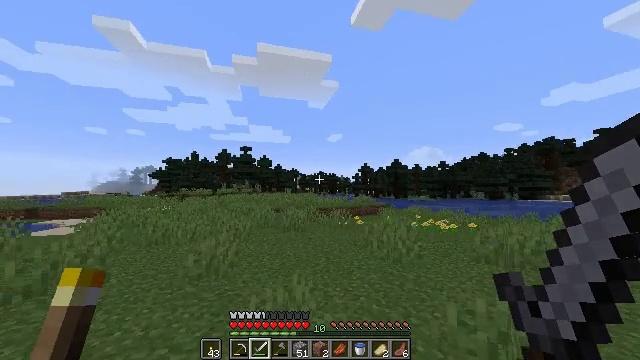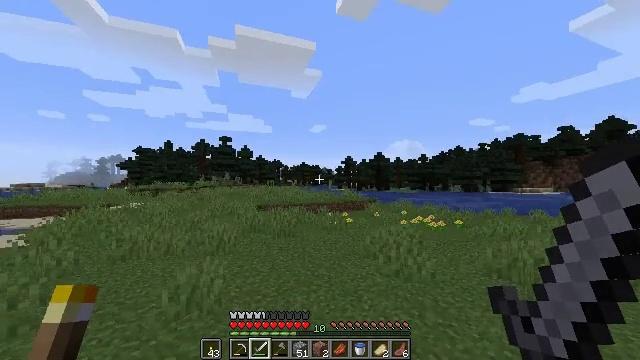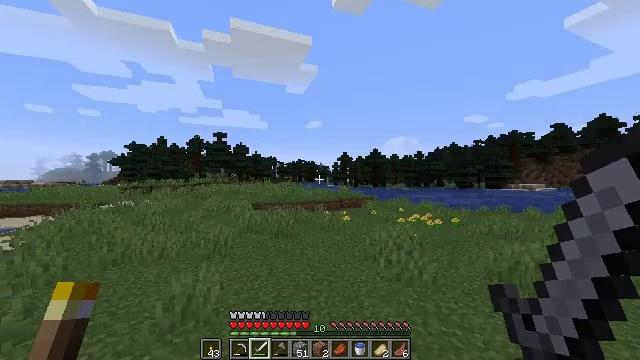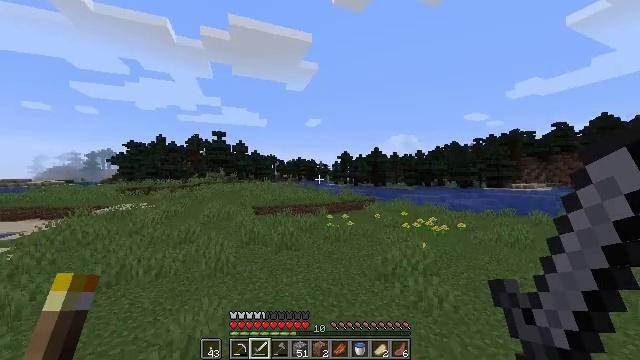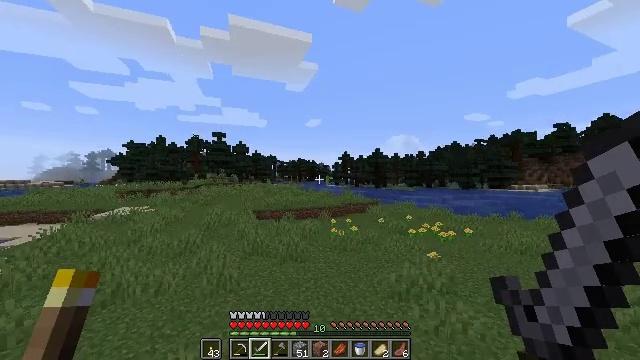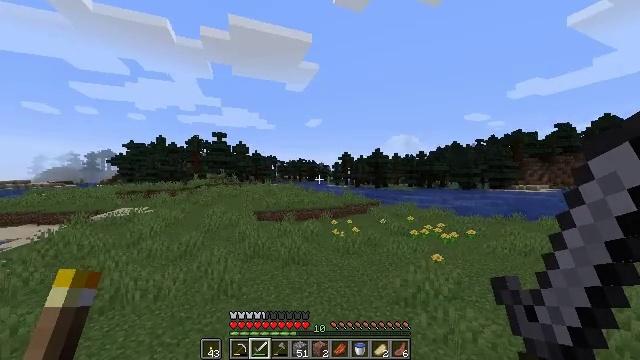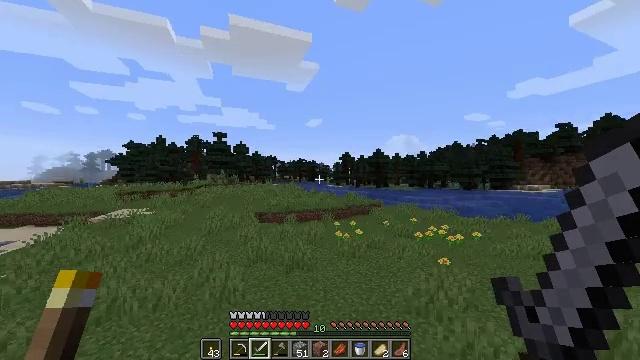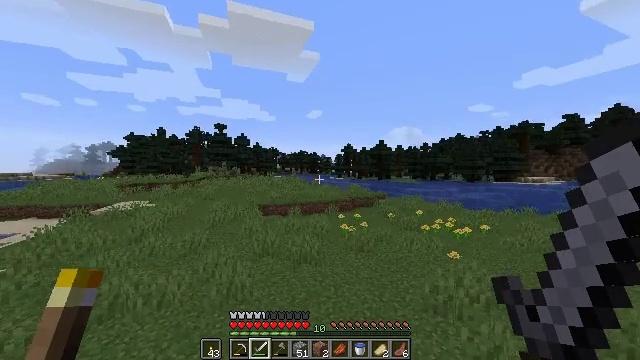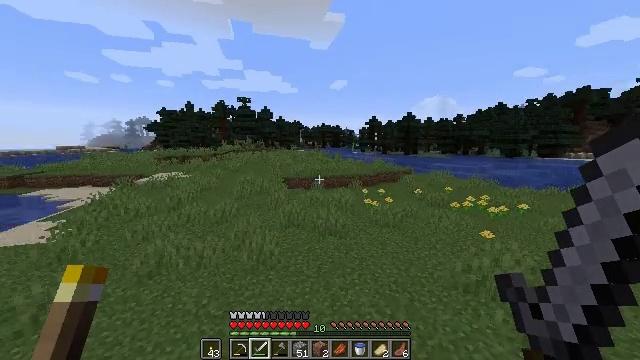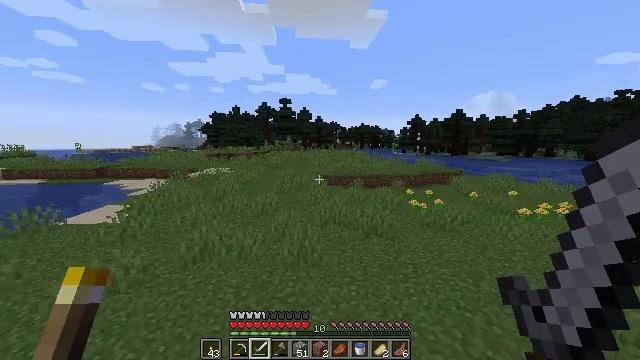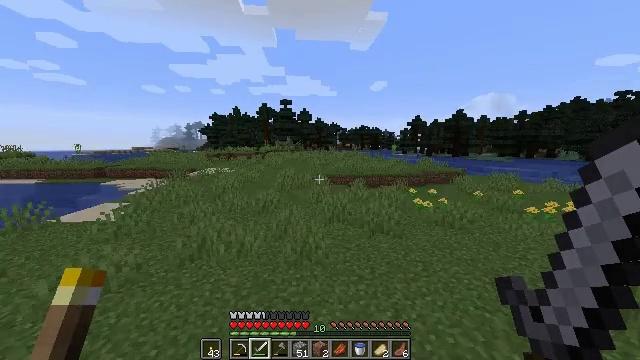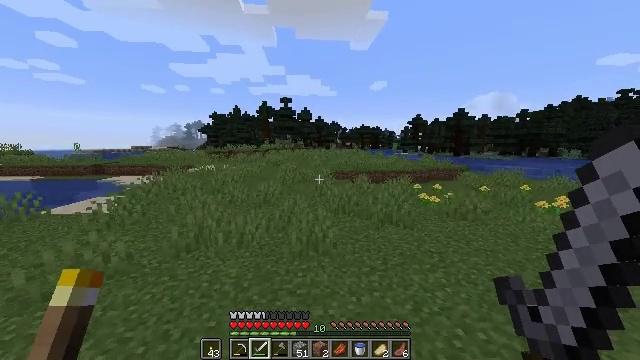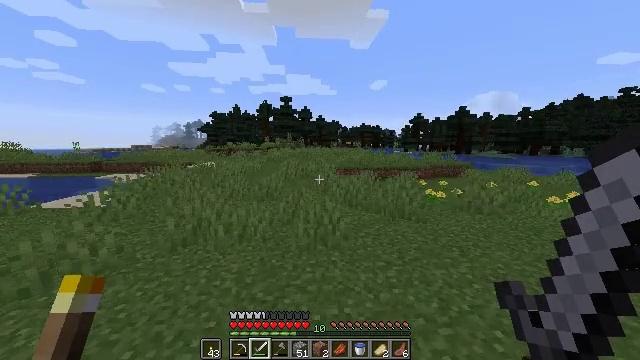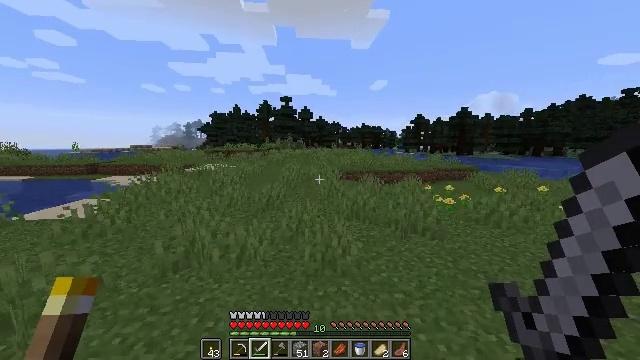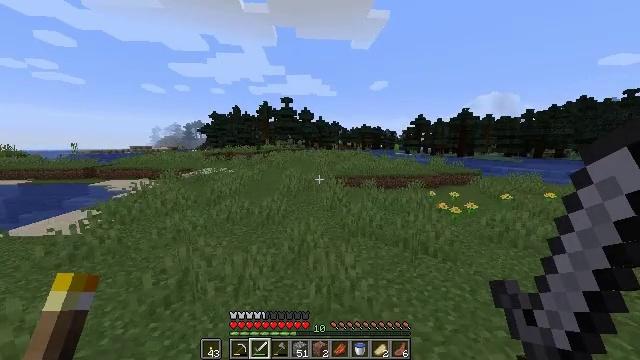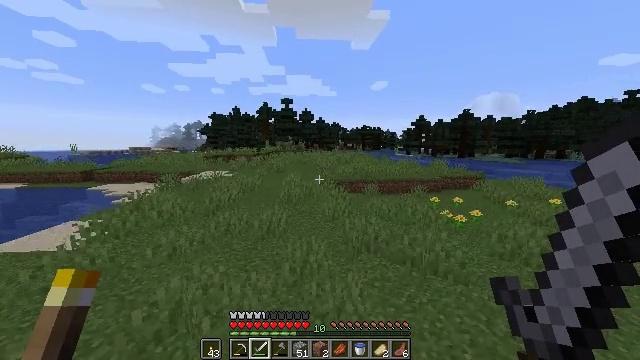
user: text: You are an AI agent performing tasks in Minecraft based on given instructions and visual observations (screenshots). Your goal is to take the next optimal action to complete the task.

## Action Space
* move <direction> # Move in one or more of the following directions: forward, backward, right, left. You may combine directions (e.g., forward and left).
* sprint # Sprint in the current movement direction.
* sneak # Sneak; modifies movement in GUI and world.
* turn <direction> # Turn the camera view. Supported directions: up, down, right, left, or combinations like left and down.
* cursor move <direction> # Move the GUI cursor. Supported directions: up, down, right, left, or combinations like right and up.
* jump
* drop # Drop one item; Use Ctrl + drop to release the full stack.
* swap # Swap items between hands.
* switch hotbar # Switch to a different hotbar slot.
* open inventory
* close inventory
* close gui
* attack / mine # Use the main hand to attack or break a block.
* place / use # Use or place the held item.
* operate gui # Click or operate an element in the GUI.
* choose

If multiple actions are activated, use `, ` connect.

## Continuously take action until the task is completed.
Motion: motion action
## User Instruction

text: Break the spruce leaves to clear the area.
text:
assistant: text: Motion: move forward and move left, sprint, turn right and down, jump
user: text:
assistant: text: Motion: move forward and move left, sprint, turn right and down, jump
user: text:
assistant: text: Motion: move forward and move left, sprint, jump
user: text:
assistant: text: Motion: move forward and move left, sprint, jump
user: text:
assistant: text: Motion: move forward and move left, sprint, jump
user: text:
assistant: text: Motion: move forward and move left, sprint, jump
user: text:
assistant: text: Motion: move forward and move left, sprint, turn down, jump
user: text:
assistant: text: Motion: move forward and move left, sprint, turn left and down, jump
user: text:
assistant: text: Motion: move forward and move left, sprint, turn left, jump
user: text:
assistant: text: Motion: move forward and move left, sprint, jump
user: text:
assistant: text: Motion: move forward and move left, sprint, jump
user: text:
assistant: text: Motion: move forward and move left, sprint, jump
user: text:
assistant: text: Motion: move forward, sprint, jump
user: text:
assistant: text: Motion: move forward, sprint, jump
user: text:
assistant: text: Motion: move forward, sprint, jump
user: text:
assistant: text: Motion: move forward, sprint, jump
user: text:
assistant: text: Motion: move forward, sprint, jump
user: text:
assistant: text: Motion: move forward, sprint, jump
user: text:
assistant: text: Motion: move forward, sprint, jump
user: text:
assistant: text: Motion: move forward, sprint, jump
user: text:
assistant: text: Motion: move forward, sprint, jump
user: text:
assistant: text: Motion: move forward, sprint, jump
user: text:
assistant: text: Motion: move forward, sprint, jump
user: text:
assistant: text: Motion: move forward, sprint, jump
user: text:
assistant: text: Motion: move forward, sprint, jump
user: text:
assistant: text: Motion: move forward, sprint, jump
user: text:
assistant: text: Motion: move forward, sprint, jump
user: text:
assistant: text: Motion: move forward, sprint, jump
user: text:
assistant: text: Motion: move forward, sprint, turn right, jump
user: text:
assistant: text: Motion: move forward, sprint, turn right, jump